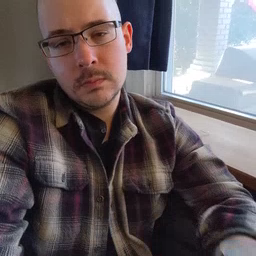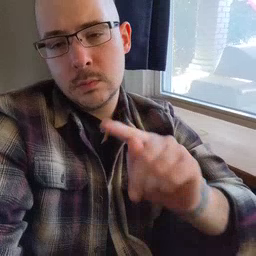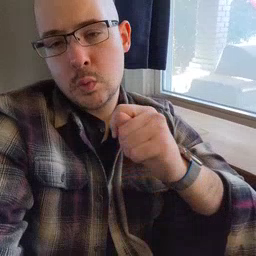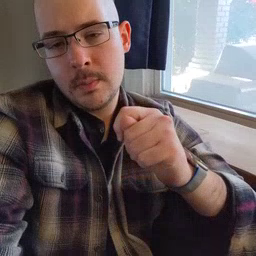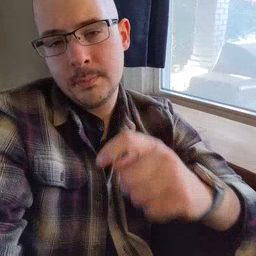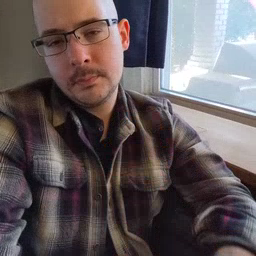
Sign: toy